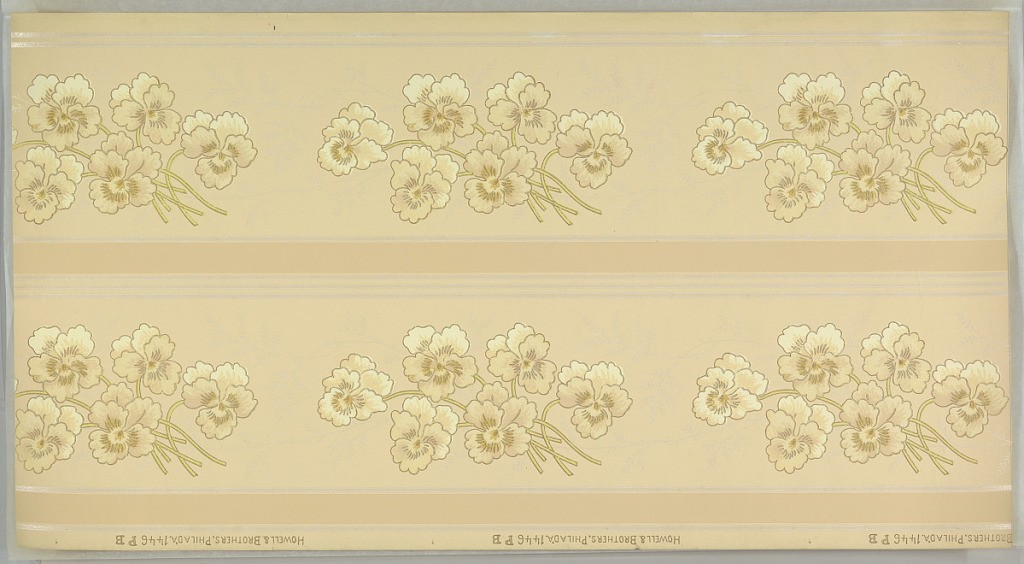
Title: Frieze
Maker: Howell and Brothers, 1835 – 1900
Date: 1905–1915
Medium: Machine-printed paper, liquid mica
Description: Repeating motif of pansy-like flowers, in clusters of six flowers. Flowing around these clusters are foliate sprigs, printed in mica. Borders printed two across. Printed on beige ground.